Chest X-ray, PA view. Patient: 39 years old, sex F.
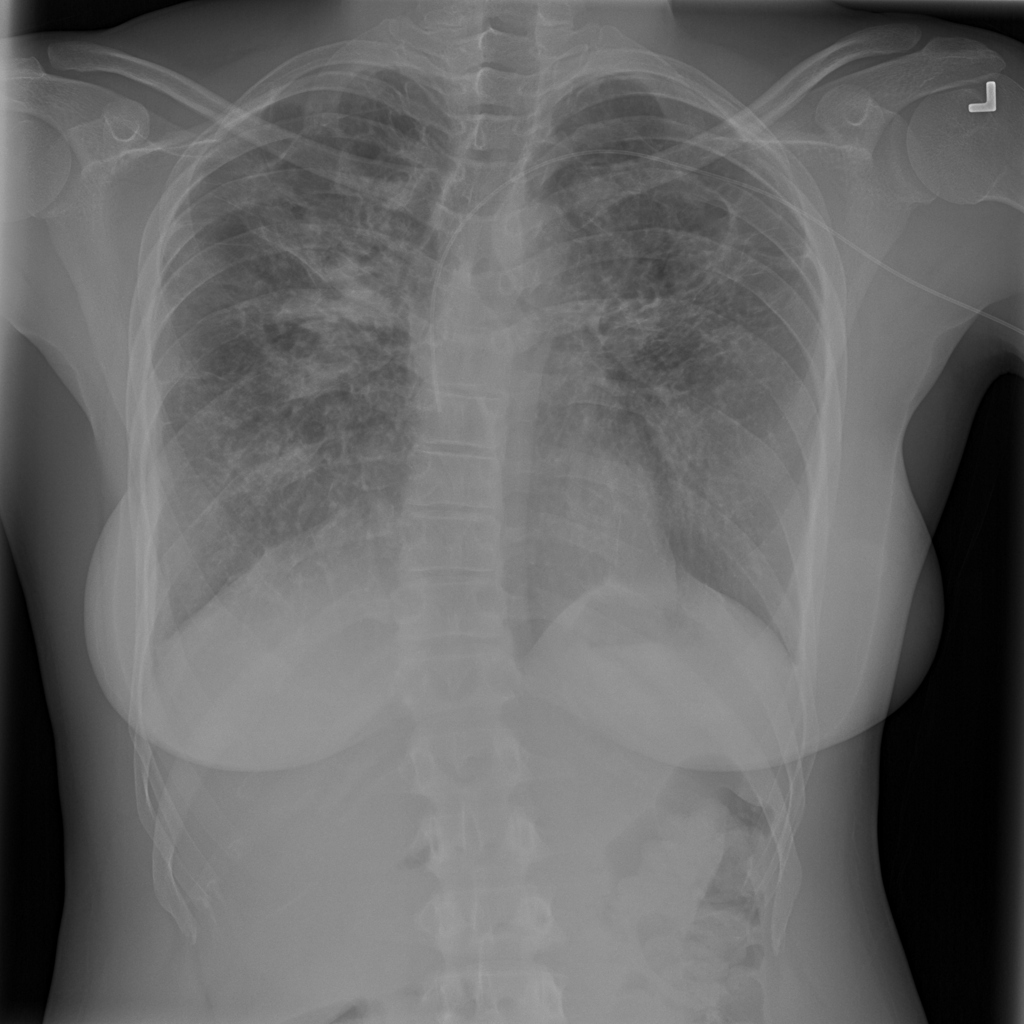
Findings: No Finding